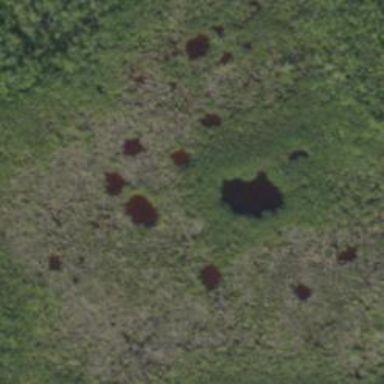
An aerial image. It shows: Beautiful wet meadow natural wetland.